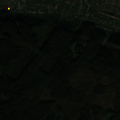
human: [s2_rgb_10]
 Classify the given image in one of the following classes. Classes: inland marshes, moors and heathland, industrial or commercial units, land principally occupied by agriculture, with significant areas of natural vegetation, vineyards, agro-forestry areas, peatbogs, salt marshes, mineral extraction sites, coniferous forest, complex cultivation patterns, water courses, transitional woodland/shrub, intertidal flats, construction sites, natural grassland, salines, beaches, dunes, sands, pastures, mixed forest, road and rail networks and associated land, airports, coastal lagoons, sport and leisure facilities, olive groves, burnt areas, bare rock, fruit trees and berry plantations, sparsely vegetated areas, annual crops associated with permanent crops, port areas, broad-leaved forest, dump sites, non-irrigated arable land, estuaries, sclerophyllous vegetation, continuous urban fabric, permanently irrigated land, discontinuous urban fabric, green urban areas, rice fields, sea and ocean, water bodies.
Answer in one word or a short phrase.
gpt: complex cultivation patterns, land principally occupied by agriculture, with significant areas of natural vegetation, coniferous forest, transitional woodland/shrub